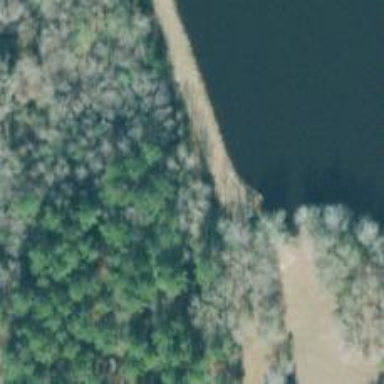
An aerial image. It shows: Dam along waterway.